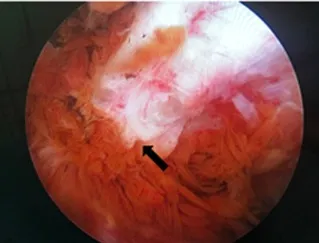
(A) Intraoperative arthroscopic pictures of bone erosion in the anterior aspect of the medial femoral condyle (arrow), which had been captured in MRI.
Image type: endoscopy (arthroscopy)